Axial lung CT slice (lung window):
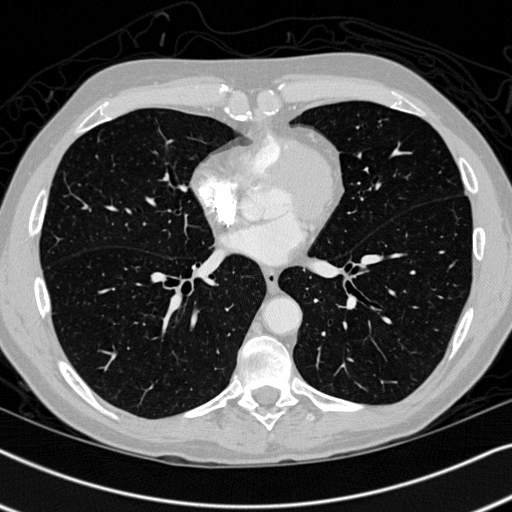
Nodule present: no